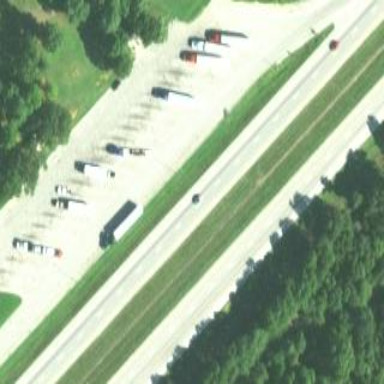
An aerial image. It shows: Rest area along the road.